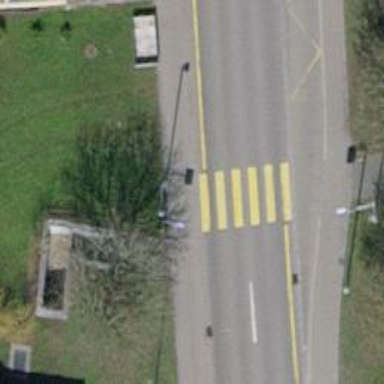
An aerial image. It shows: Marked crossing with zebra stripes on the road.